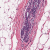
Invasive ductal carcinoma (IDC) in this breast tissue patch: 0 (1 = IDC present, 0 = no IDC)